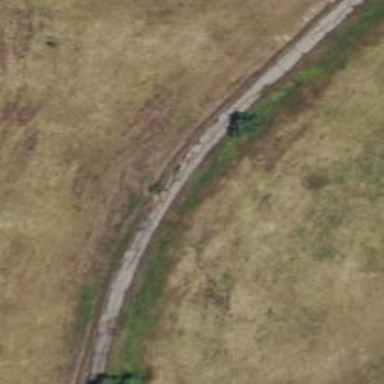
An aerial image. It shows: Abandoned road.